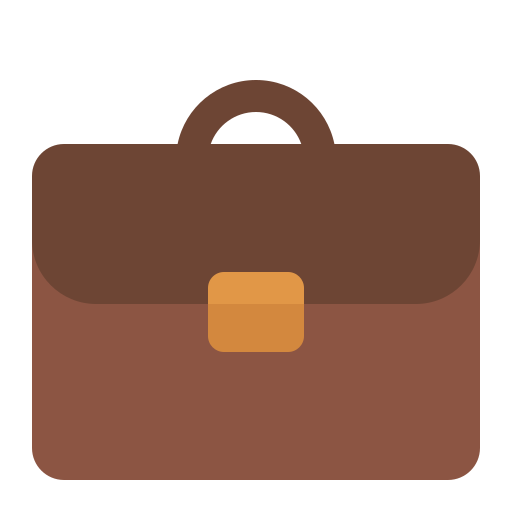
briefcase flat